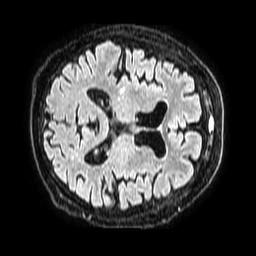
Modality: FLAIR
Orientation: axial
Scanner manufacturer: philips
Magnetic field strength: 1.5 T
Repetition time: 4.8 s
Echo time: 0.3 s